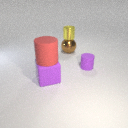
large red rubber cylinder above large purple rubber cube